Field crop: maize
Growth stage: 2
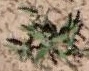
Species: atriplex